Question: Alright, I was using the keychain API provided by the to store the passwords for the user accounts in my app. Unfortunately, the keychain API doesn't integrate well when your app is distributed via Cydia, and resides in the directory because the login process appears to be broken.
I decided that I would just encrypt the the pin the user inputs into the pin text field, and store the pin as a hash in the Core Data database. I know this isn't as secure as using the Keychain API, but I want to finish / release my app sometime this year. So I added the necessary objects to the necessary classes to be able to store the pin in the database. So my question is, why datatype should I use to store the password hash in the Core Data database. I assuming a would be the necessary choice, but just wanted to confirm with the SO crowd.
Here's a picture of what I am talking about,

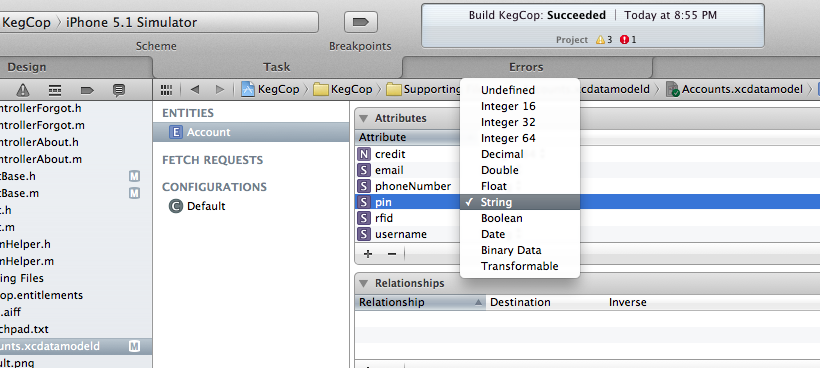
Answer: Use the Core Data 'NSString'. Depending on what hash method you are wanting to use it will most likely be an alpha-numeric string.
'Binary' would be for pictures and stuff like that.